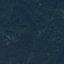
Land use / land cover class: Forest